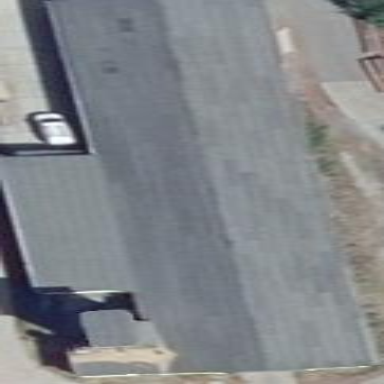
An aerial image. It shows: Building with flat roof in dark grey color.